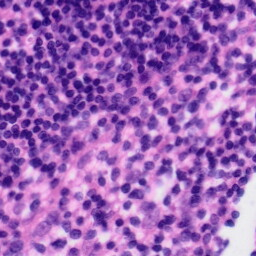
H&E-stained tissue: Tonsil